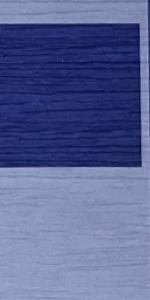
Label: Empty